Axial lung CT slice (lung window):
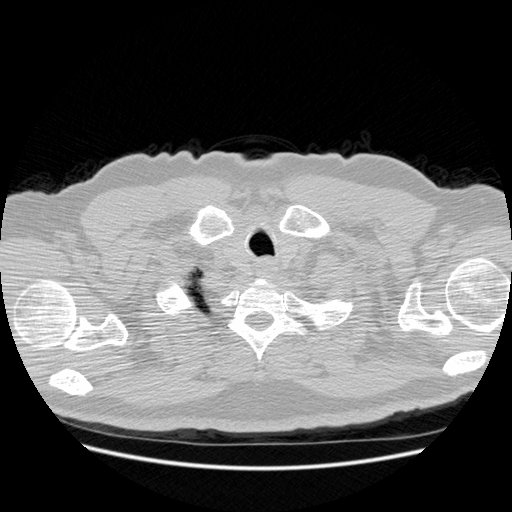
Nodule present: no